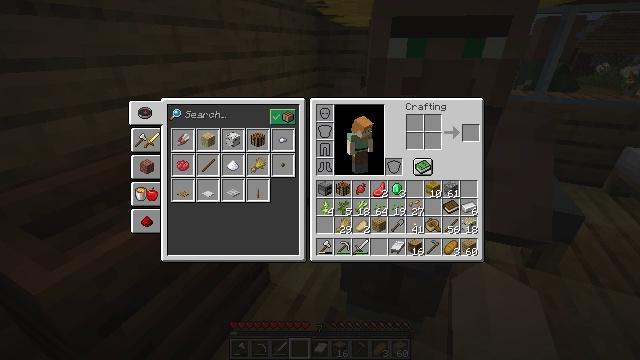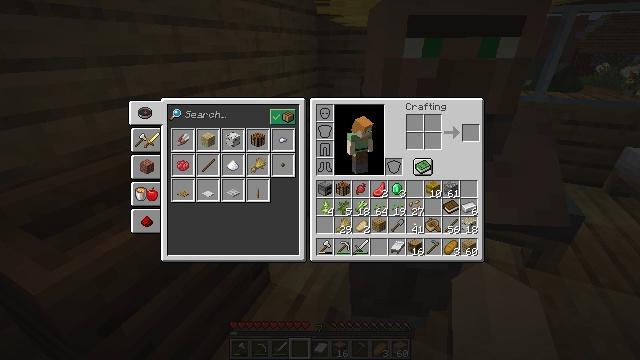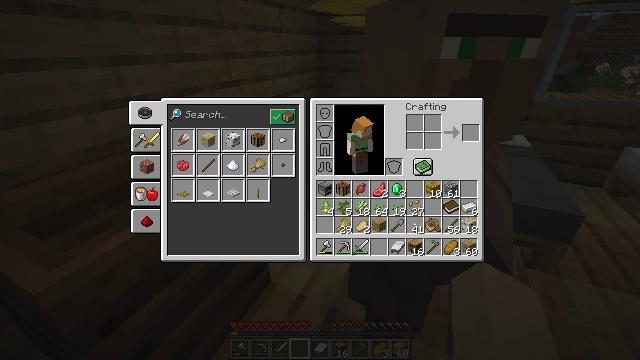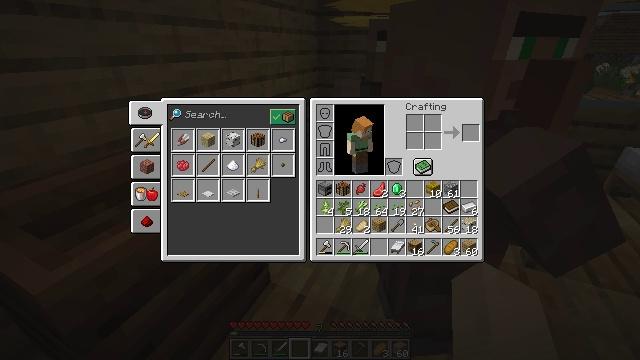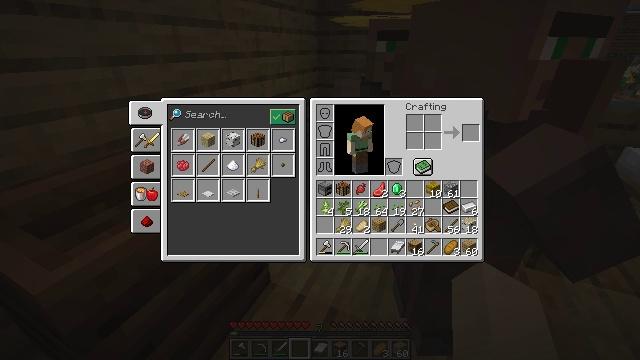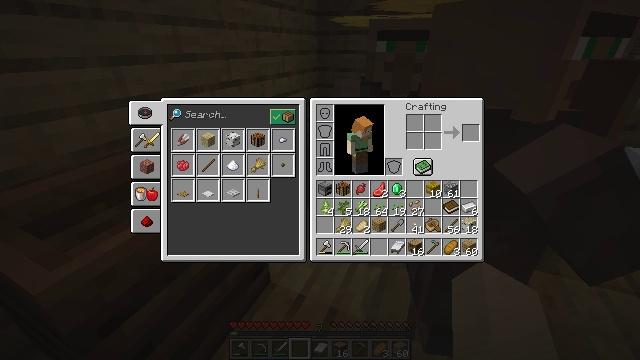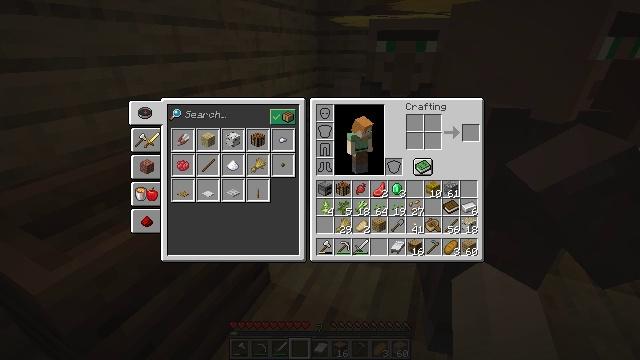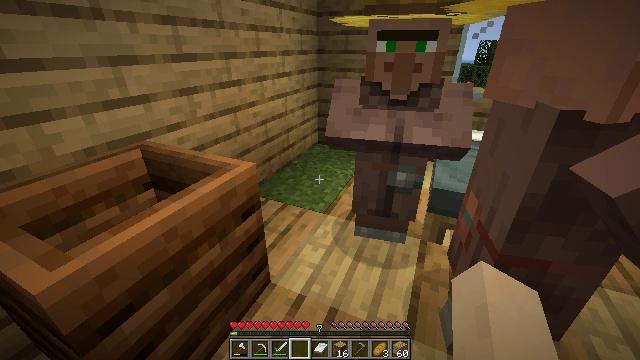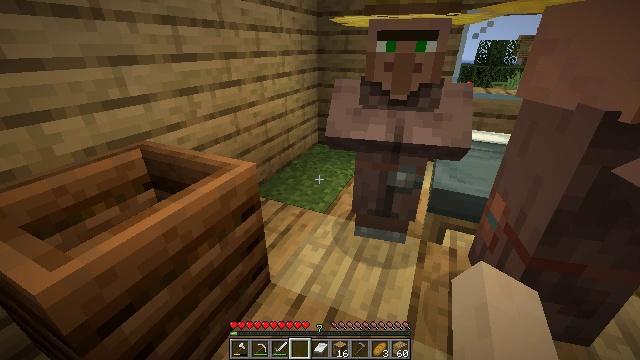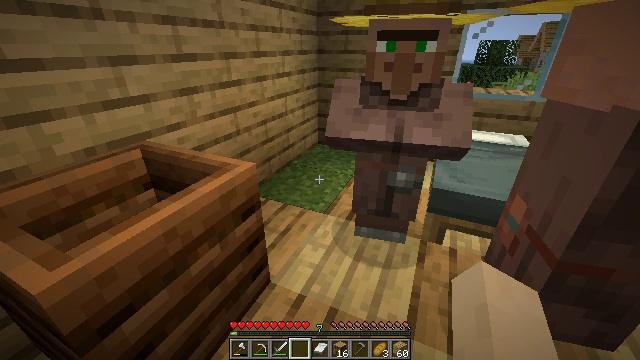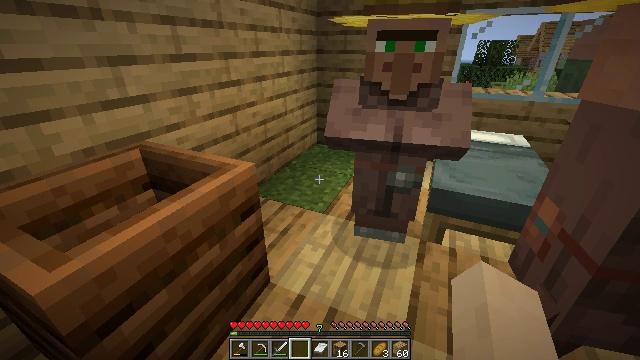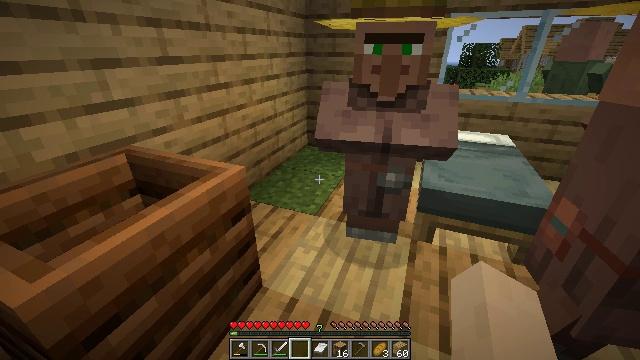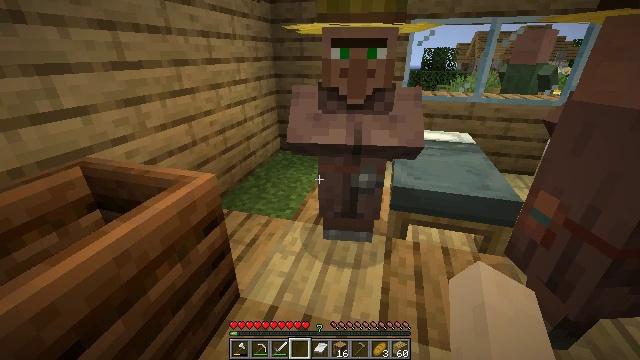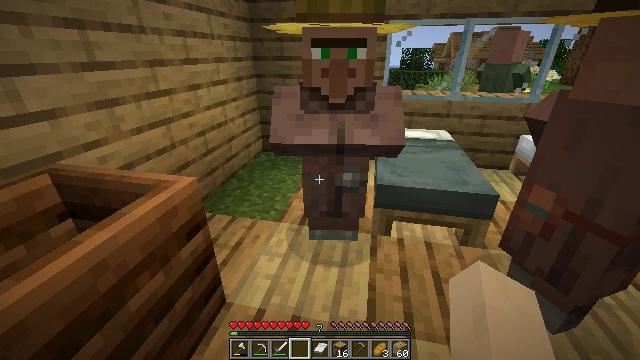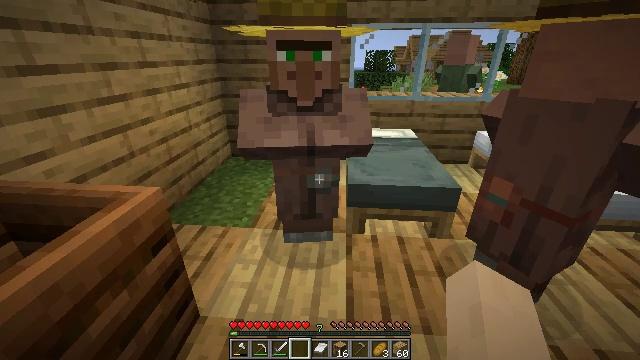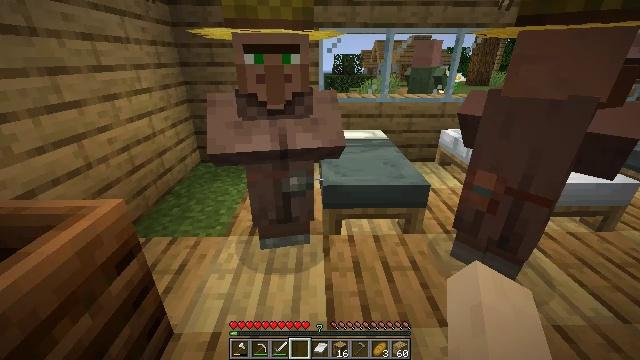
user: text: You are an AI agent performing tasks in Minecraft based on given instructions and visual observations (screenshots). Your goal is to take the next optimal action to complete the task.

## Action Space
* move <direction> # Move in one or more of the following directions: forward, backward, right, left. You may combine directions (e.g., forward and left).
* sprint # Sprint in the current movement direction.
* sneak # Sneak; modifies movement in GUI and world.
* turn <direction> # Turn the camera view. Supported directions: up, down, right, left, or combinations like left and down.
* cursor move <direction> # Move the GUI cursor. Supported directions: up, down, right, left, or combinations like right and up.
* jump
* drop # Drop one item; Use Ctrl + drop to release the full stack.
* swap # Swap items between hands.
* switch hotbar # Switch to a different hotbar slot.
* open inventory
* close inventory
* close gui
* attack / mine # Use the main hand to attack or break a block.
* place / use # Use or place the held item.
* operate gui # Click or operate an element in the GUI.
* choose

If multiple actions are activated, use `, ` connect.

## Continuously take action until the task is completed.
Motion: motion action
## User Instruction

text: Get the fletching table back into the inventory.
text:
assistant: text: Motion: no_op
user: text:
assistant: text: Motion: no_op
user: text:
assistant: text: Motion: no_op
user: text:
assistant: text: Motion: no_op
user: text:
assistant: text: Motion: no_op
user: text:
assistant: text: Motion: no_op
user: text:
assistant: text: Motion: close inventory
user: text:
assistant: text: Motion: close inventory
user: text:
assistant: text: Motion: close inventory
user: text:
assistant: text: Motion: close inventory
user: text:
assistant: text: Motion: turn right
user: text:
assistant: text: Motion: turn right
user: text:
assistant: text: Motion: turn right
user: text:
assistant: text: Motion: turn right
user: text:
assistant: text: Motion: turn right
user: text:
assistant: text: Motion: turn right
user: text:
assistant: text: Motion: turn right
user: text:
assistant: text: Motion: turn right
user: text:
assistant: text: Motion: turn right
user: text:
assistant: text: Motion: turn right
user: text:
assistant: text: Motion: turn right
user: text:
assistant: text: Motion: turn right
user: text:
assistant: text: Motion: no_op
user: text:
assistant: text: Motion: turn right
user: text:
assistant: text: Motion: turn right
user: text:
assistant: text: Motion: turn right
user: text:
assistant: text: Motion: turn right and up
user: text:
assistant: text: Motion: turn right and up
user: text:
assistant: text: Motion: turn right and up
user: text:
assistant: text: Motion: turn right and up